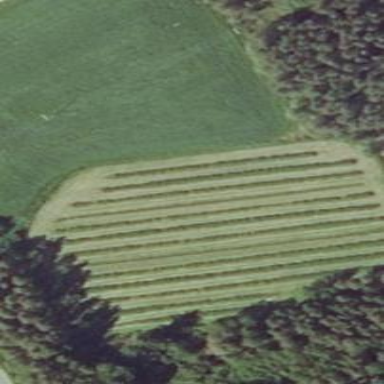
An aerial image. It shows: Orchard.